【题型】选择题　【知识点】解析几何　【难度】easy
已知点 $P(a,b)$ 在直线 $x - y = 0$ 上，则 $\sqrt{a^2 + b^2 - 2a + 2b + 2} + \sqrt{(a-2)^2 + b^2}$ 的最小值为（   ）

\vspace{0.5em}
\noindent A. $\sqrt{5}$ \quad\quad B. $\sqrt{10}$ \quad\quad C. $2\sqrt{5}$ \quad\quad D. $2\sqrt{10}$
【解答】

\noindent \textbf{【答案】} B

\vspace{0.2cm}
\noindent \textbf{【难度】} 0.85

\vspace{0.2cm}
\noindent \textbf{【知识点】} 求点关于直线的对称点

\vspace{0.2cm}
\noindent \textbf{【分析】} 问题转化为直线$x-y=0$上的点到点$A(1,-1)$和$B(2,0)$的距离之和最小，利用对称点求解可得.

\vspace{0.2cm}
\noindent \textbf{【详解】} 因为$\sqrt{a^2+b^2-2a+2b+2}+\sqrt{(a-2)^2+b^2}=\sqrt{(a-1)^2+(b+1)^2}+\sqrt{(a-2)^2+(b-0)^2}$
表示$P(a,b)$到点$A(1,-1)$和$B(2,0)$的距离之和.
又$P(a,b)$在直线$y=x$上，$A(1,-1)$关于$y=x$的对称点为$A'(-1,1)$，
所以$|PA|+|PB|=|PA'|+|PB|\geq|A'B|$，$A',P,B$三点共线时等号成立，
所以，所求最小值为：$|A'B|=\sqrt{(-1-2)^2+(1-0)^2}=\sqrt{10}$.
故选：B

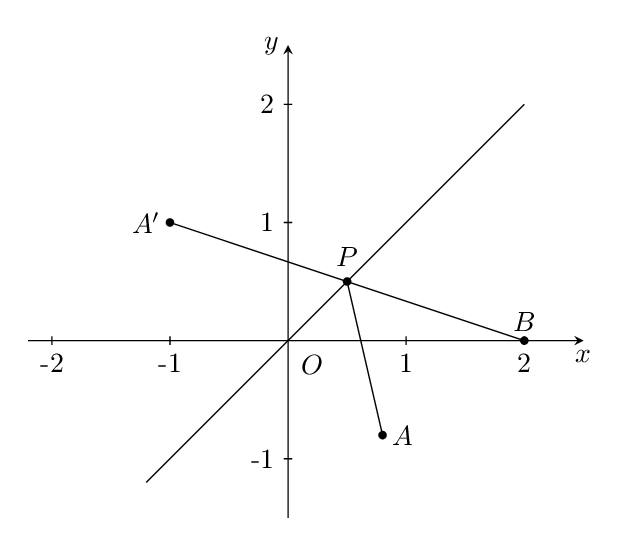